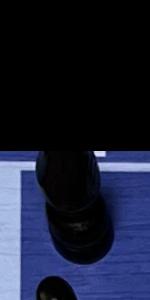
Label: Knight_Black